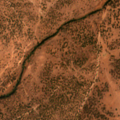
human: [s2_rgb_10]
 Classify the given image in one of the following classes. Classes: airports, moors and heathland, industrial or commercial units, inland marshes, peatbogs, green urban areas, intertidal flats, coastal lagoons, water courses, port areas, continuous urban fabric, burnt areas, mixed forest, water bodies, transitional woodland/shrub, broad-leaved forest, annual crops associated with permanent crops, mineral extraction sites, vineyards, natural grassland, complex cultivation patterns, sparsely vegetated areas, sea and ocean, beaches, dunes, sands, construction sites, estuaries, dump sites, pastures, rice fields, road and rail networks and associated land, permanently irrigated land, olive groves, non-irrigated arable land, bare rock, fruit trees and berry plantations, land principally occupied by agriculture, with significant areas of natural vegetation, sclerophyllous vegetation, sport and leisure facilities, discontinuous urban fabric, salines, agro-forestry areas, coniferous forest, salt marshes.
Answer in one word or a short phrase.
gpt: agro-forestry areas, broad-leaved forest